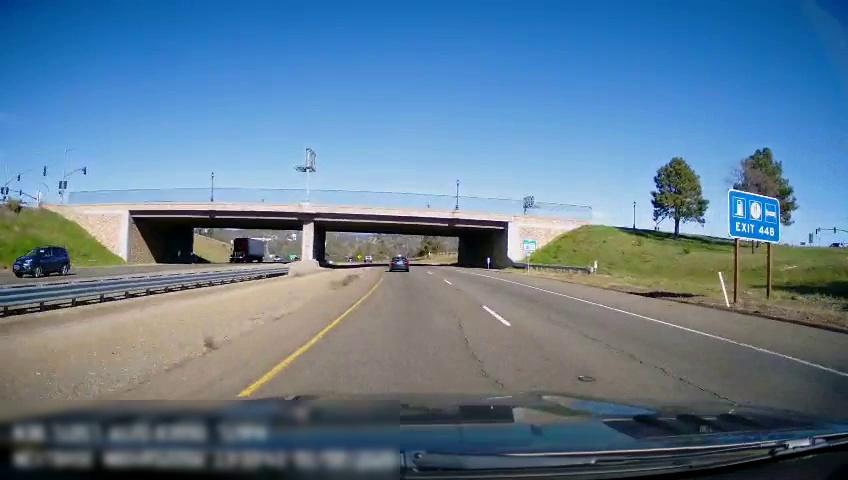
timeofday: Day
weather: Sunny
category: Drivable Space
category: Drivable Space
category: Vehicles | SUV
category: Vehicles | Truck
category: Vehicles | Car
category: Vehicles | SUV
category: Lanes | Current Lane
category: Lanes | Current Lane
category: Lanes | Alternate Lane
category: Traffic | Signs
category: Traffic | Signs